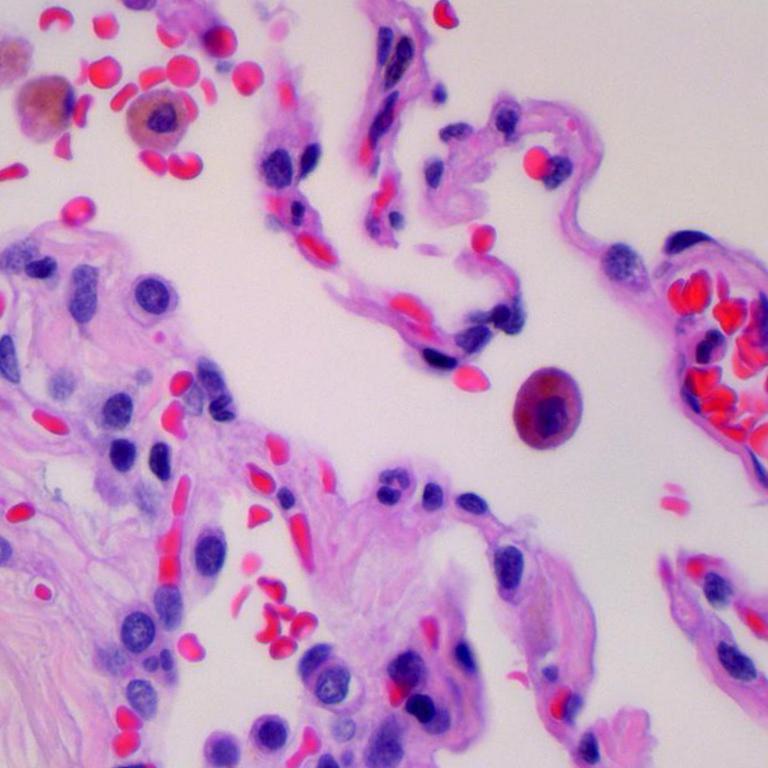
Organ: lung
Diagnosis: benign